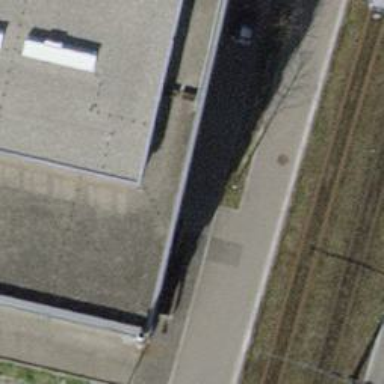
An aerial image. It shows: Bicycle parking area.